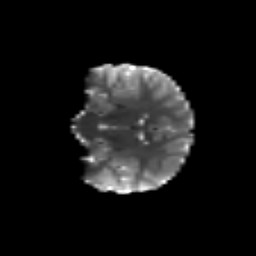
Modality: T2w
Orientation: coronal
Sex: female
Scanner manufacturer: siemens
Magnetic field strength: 3 T
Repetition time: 5 s
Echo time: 0.071 s